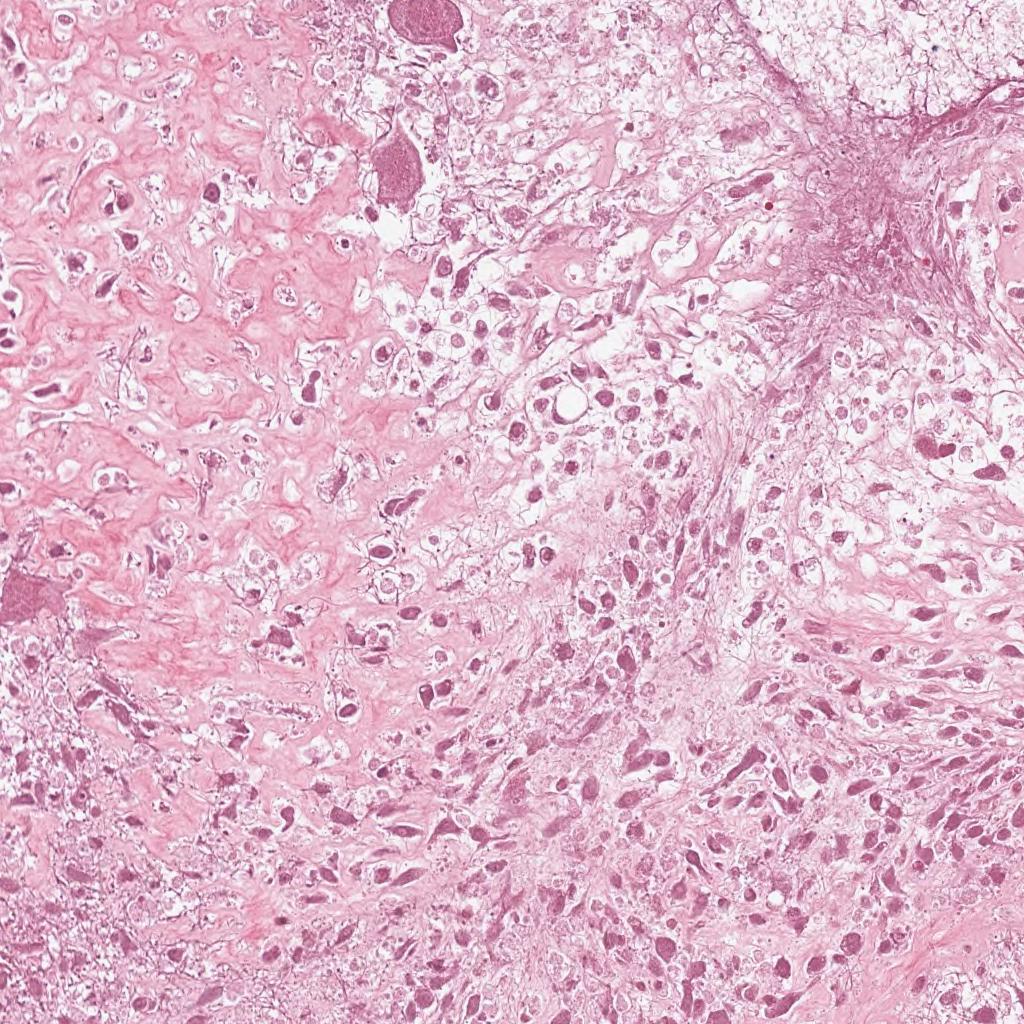
Label: Non-Viable-Tumor